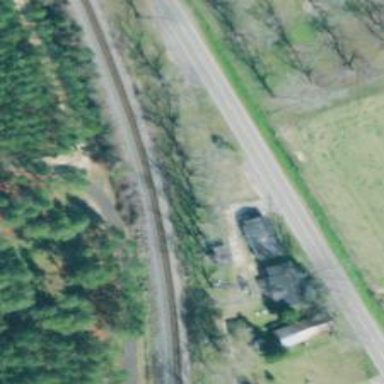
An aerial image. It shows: Railway track.